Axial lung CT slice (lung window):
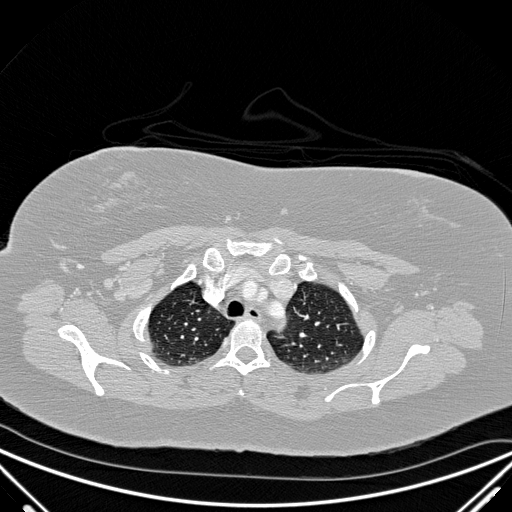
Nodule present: no